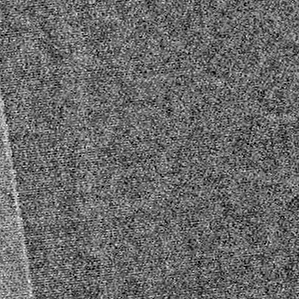
Label: frost